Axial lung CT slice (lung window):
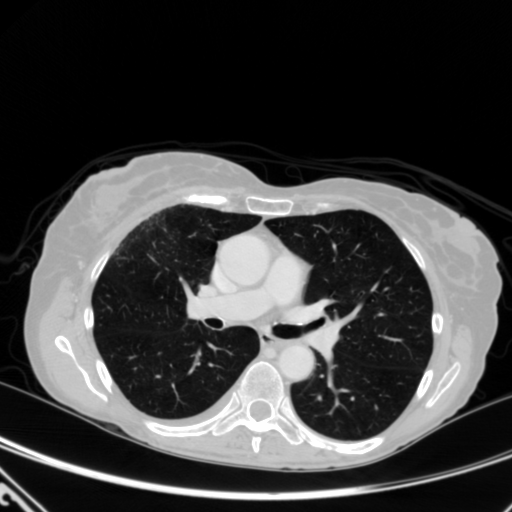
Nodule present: no